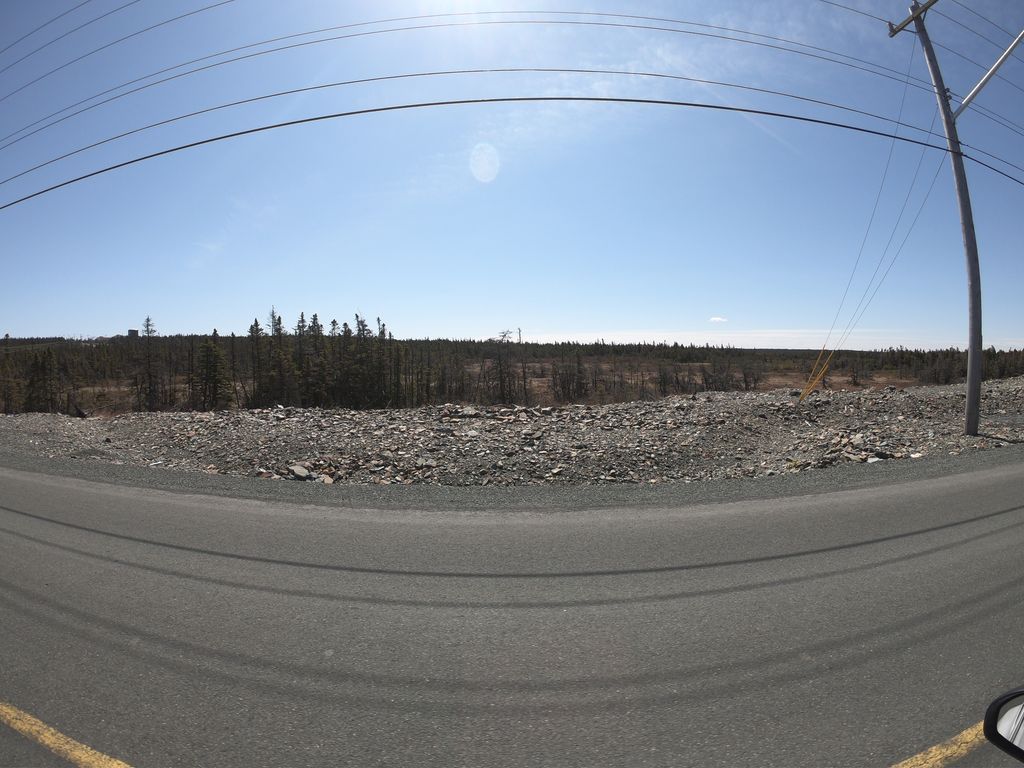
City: st_johns